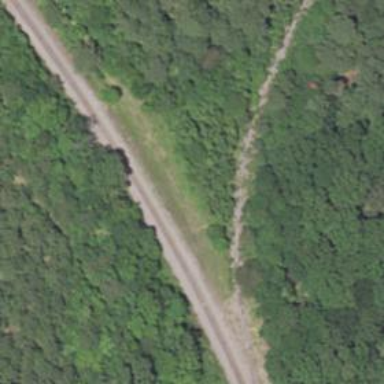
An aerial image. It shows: Disused railway spur line.